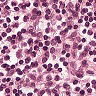
Metastatic tissue present: no